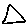
Label: triangle